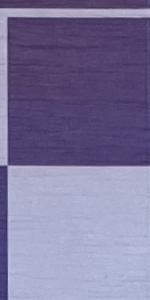
Label: Empty